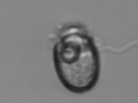
Label: Amphidinium